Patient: sex M, age 26
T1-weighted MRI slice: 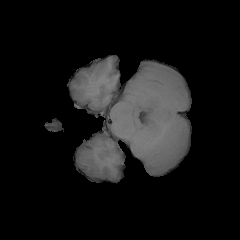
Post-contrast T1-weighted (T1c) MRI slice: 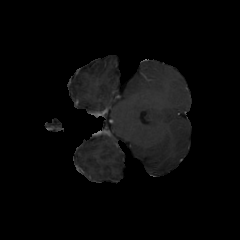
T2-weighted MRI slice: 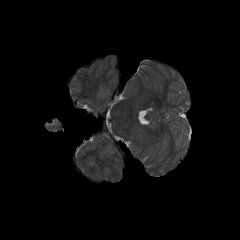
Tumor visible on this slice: no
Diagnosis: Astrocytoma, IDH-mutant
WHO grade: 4